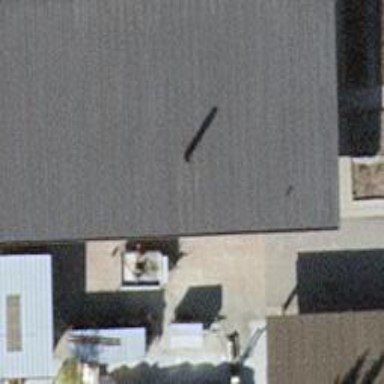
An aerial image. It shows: Industrial building with skillion roof shape.